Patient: sex F, age 56
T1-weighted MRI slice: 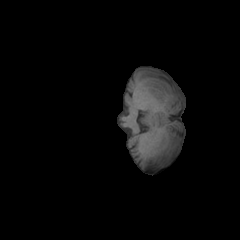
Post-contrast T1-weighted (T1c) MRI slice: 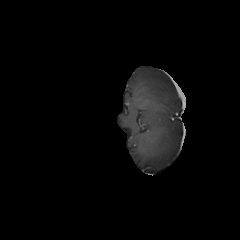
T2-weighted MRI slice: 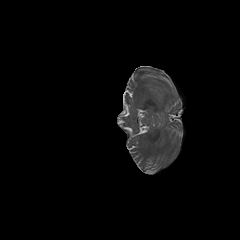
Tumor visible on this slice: no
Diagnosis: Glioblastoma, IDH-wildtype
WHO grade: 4